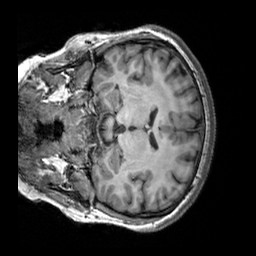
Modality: T1w
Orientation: coronal
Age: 33
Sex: female
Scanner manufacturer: siemens
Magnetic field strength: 3 T
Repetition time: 2.3 s
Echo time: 0.00303 s